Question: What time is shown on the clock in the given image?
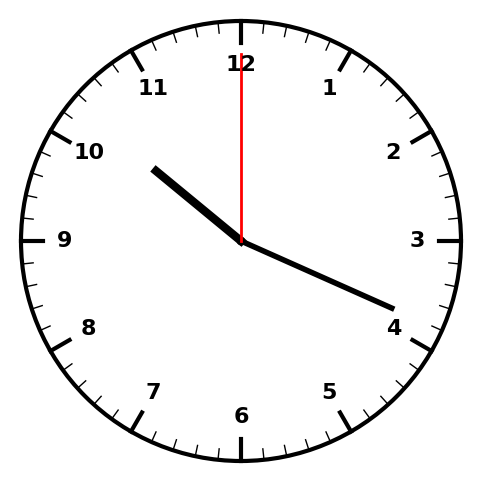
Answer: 10:19:00